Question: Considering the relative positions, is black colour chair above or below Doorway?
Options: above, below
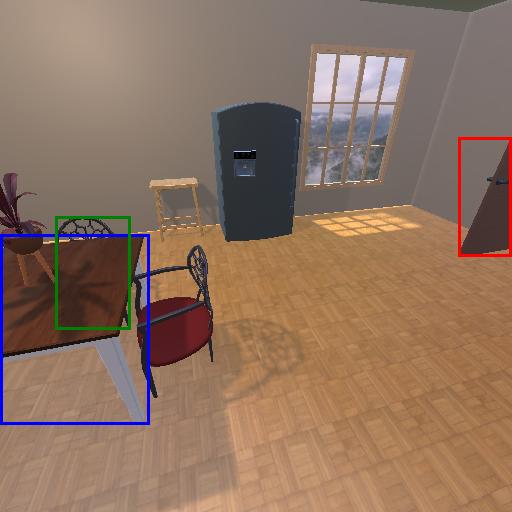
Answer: above